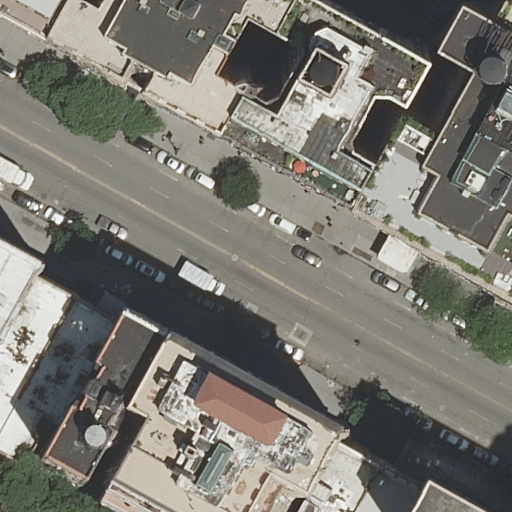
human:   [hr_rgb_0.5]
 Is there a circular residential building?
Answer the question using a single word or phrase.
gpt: no

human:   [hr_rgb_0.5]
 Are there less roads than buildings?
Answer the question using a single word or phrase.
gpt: yes

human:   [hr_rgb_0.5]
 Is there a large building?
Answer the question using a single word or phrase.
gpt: yes

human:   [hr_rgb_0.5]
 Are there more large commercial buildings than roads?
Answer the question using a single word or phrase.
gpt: no

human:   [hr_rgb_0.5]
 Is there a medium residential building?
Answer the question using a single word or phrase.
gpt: yes

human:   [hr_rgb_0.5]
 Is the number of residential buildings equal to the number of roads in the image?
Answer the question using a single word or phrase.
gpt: no

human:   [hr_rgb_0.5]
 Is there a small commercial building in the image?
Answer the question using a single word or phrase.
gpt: no

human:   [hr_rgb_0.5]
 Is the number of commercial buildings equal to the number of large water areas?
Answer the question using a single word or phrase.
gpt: yes

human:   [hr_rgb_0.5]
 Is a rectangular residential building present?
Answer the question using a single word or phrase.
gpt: yes

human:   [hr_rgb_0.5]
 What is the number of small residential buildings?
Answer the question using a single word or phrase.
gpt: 4

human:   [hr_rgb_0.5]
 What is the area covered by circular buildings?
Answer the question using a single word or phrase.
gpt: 0m2

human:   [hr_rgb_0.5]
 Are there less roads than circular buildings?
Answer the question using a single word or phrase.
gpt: no

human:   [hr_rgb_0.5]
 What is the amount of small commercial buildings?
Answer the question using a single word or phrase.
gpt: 0

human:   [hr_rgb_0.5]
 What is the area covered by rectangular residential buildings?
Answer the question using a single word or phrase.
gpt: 270m2

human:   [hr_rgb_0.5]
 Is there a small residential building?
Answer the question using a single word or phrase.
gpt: yes

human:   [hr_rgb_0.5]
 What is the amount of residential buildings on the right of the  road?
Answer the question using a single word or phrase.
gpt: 4

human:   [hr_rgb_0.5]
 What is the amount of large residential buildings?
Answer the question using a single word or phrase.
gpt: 5

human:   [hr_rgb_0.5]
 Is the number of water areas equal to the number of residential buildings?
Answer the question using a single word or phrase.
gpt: no

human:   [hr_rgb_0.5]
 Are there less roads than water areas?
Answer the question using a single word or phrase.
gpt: no

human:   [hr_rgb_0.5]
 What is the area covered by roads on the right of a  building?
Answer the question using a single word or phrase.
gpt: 0m2

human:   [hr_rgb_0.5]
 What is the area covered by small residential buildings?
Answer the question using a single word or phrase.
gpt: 225m2

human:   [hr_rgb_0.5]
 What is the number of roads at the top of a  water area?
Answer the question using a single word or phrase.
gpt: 0

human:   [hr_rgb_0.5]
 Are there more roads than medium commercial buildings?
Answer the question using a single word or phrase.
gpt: yes

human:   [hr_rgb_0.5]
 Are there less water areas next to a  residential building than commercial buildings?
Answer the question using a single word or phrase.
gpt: no

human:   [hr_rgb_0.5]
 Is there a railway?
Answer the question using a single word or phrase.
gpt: no

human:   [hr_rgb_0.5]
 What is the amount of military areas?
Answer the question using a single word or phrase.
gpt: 0

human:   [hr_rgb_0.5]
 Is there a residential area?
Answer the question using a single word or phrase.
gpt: no

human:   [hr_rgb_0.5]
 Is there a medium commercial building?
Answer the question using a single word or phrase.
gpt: no

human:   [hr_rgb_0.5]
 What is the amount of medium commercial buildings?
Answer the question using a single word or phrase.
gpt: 0

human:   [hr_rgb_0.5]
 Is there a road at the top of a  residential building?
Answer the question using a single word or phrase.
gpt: yes

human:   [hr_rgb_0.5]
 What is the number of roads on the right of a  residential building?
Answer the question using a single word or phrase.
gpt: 1

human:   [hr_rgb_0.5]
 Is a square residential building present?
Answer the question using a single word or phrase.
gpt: no

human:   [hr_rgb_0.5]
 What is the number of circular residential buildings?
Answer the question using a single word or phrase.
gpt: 0

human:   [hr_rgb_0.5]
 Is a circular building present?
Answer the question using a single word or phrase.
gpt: no

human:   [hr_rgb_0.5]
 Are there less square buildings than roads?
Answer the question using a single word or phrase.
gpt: yes

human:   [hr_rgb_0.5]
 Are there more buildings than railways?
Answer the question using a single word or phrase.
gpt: yes